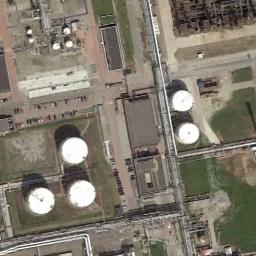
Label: storage_tank